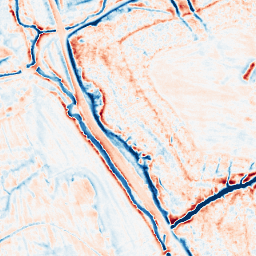
Category: edge_preserving
Decomposition family: anisotropic_diffusion
Decomposition parameters: iterations: 50
kappa: 30
gamma: 0.1
Upsampling method: bilinear
Upsampling parameters: scale: 8
Upsampling scale: 8